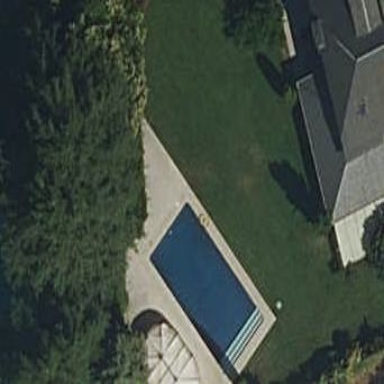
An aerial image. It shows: Swimming pool located in leisure land.